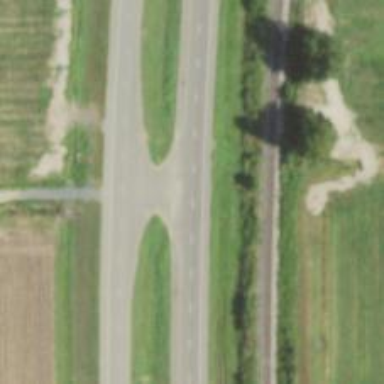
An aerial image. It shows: Trunk link highway.